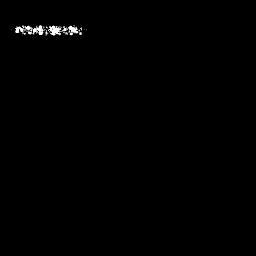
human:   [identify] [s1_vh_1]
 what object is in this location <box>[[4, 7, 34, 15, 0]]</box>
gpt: <ref>1 medium ship at the top left</ref>